Interaction volume radius: 5 \u00c5
Interaction volume height: 10 \u00c5
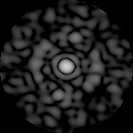
Disorder parameter: 0.8684